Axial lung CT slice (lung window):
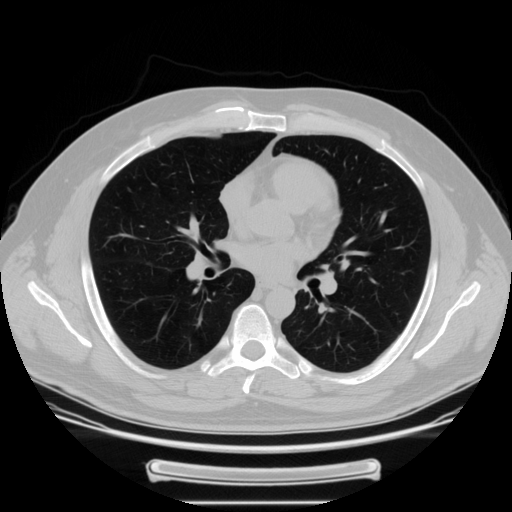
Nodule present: no